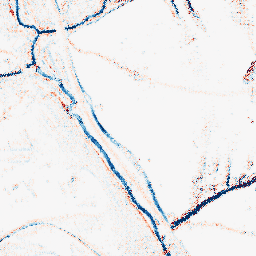
Category: morphological
Decomposition family: morphological_rect
Decomposition parameters: operation: average
width: 5
height: 5
Upsampling method: regularized
Upsampling parameters: scale: 4
lambda_reg: 0.1
Upsampling scale: 4